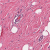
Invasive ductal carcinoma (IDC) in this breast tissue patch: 0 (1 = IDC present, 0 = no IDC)